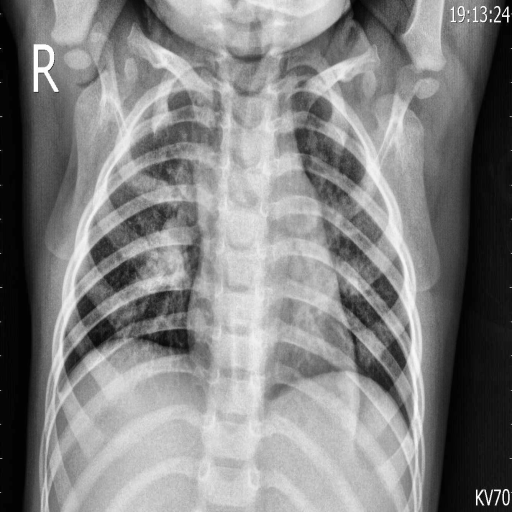
Finding: PNEUMONIA